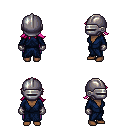
a pixel art fantasy rpg character, female body template, human, dark skin, blue robe, magenta pants, pink loose hair, metal helm, metal gloves, four views (front, back, left, right), 2x2 character sprite sheet, small pixel art, hard edges, no anti-aliasing